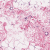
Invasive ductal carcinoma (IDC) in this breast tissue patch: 0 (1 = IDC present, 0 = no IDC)